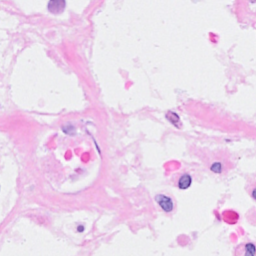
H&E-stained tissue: Breast